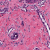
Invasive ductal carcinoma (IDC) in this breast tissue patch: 0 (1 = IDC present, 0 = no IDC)